Question: I am currently starting to program a downloader for a website, I've been looking at downloaders to find out how I should format multiple downloads and I have decide on a table.
But I don't know the name of the control in C# (look at image below).
As seen below:
The red box is the control, I want to use in C#.
I've tried looking at a DataTable but that doesn't seem right.
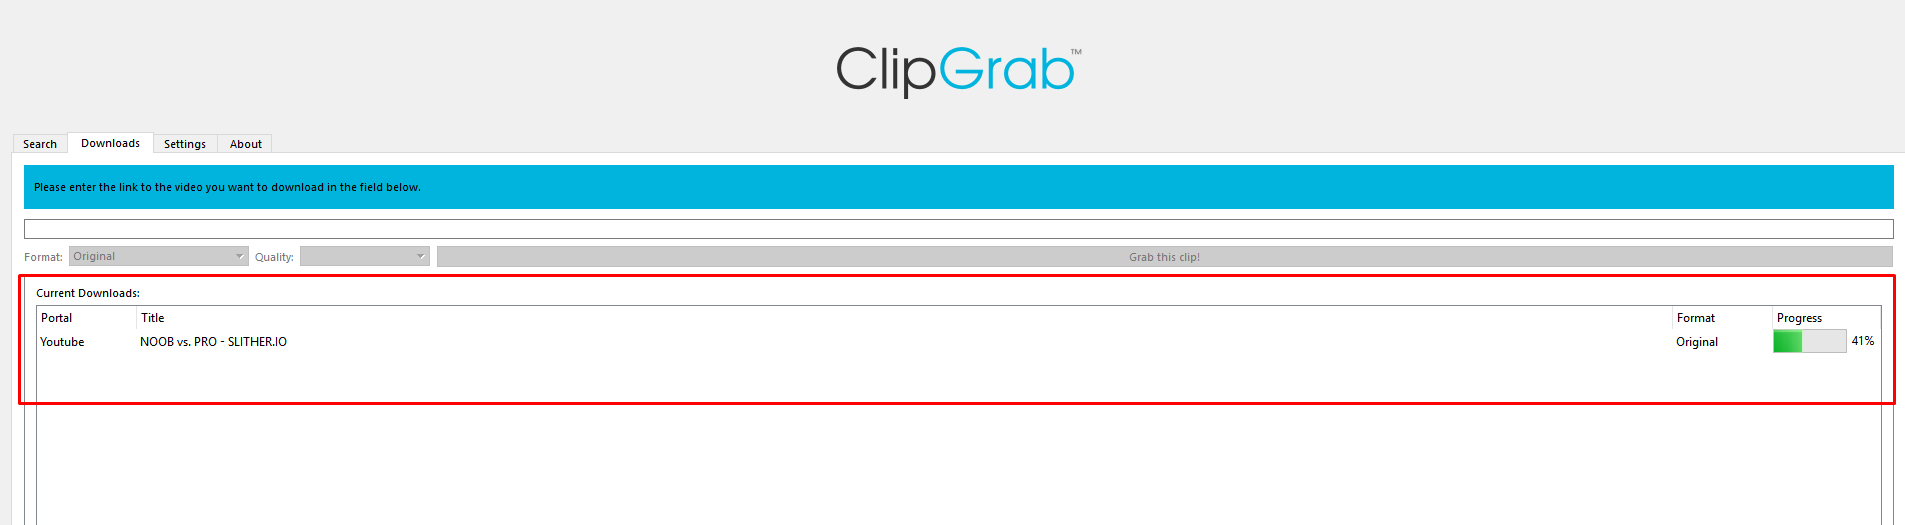
Answer: Its a 'datagrid', however that looks like it was made with WPF not winforms